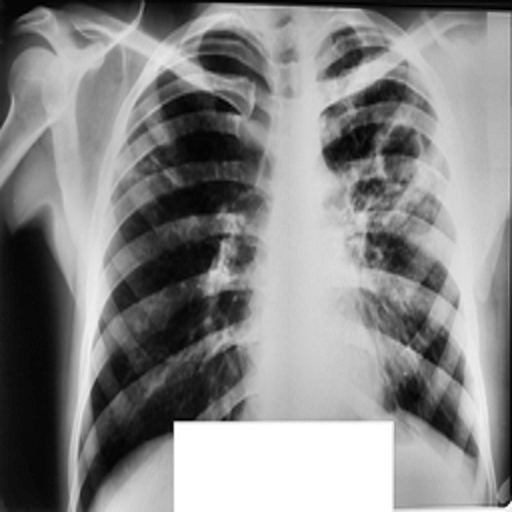
Finding: TUBERCULOSIS